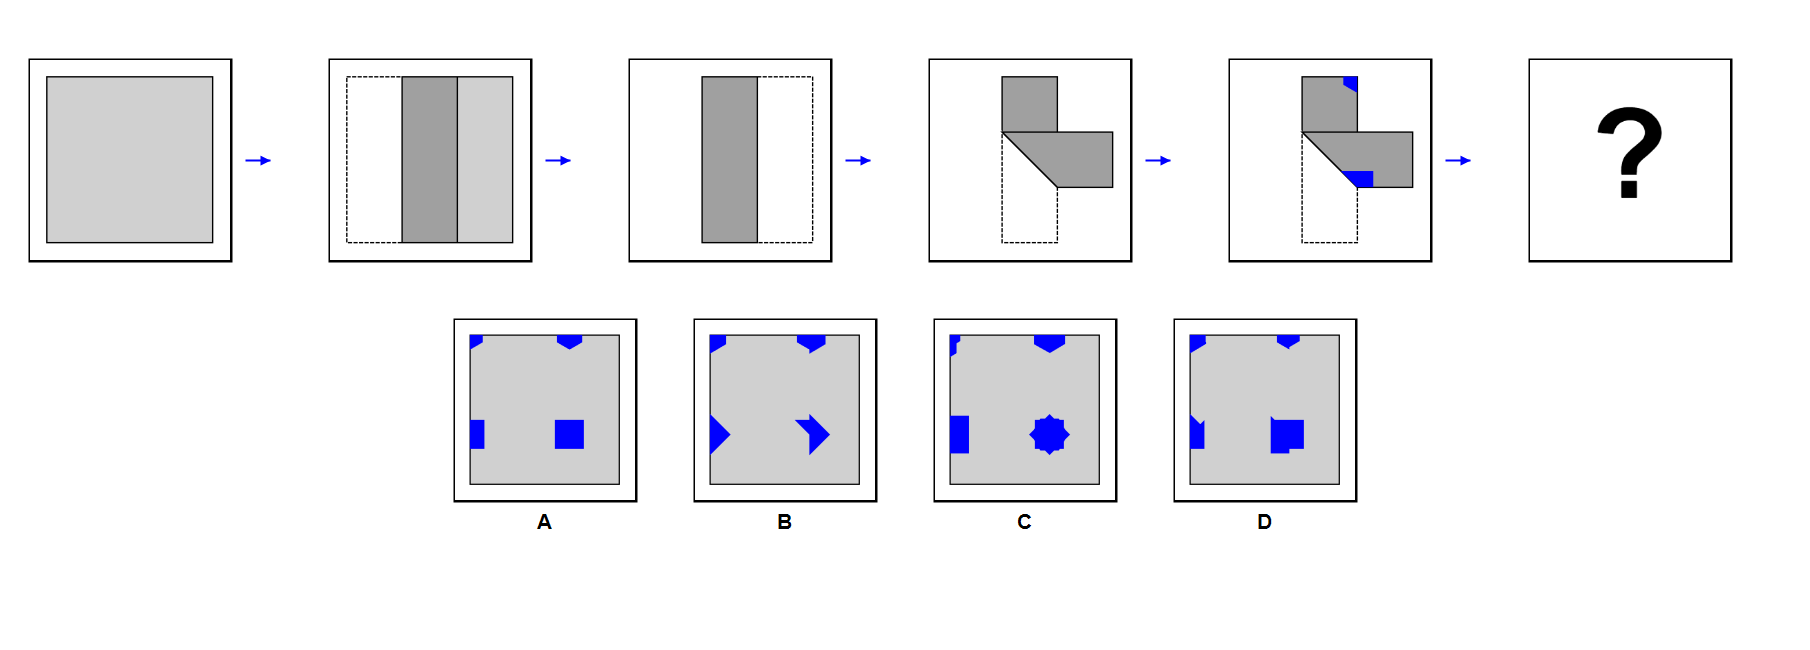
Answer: A